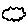
Label: cloud